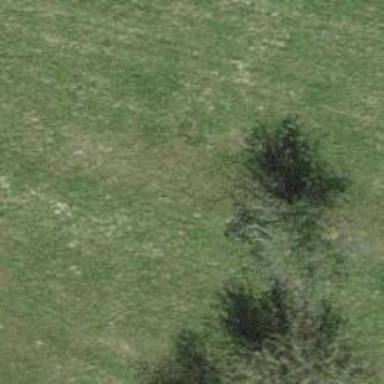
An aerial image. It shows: Mixed-leaf deciduous tree in its natural environment.